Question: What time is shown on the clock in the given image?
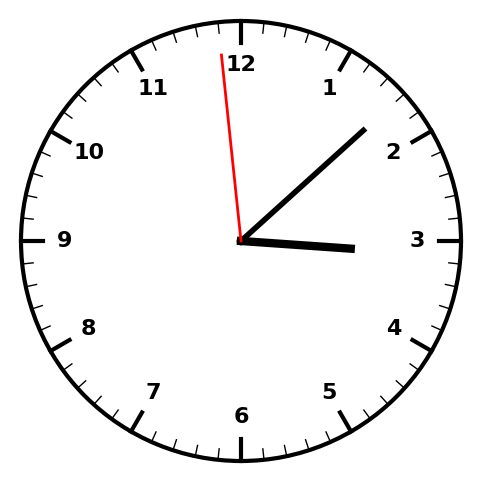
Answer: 03:07:59